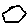
Label: hexagon